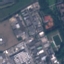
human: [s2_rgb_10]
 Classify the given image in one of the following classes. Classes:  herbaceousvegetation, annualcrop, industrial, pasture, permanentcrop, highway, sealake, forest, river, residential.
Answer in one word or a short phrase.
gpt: Industrial